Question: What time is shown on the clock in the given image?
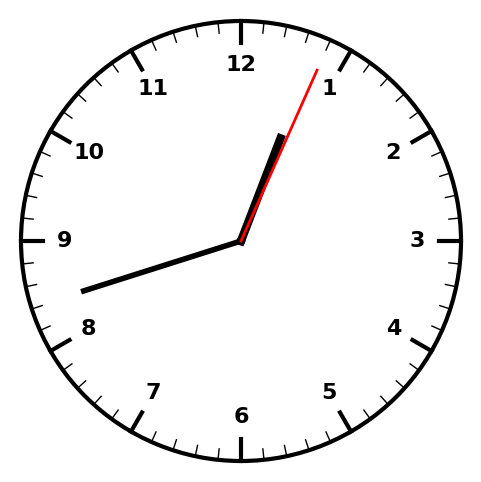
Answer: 12:42:04